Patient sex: M
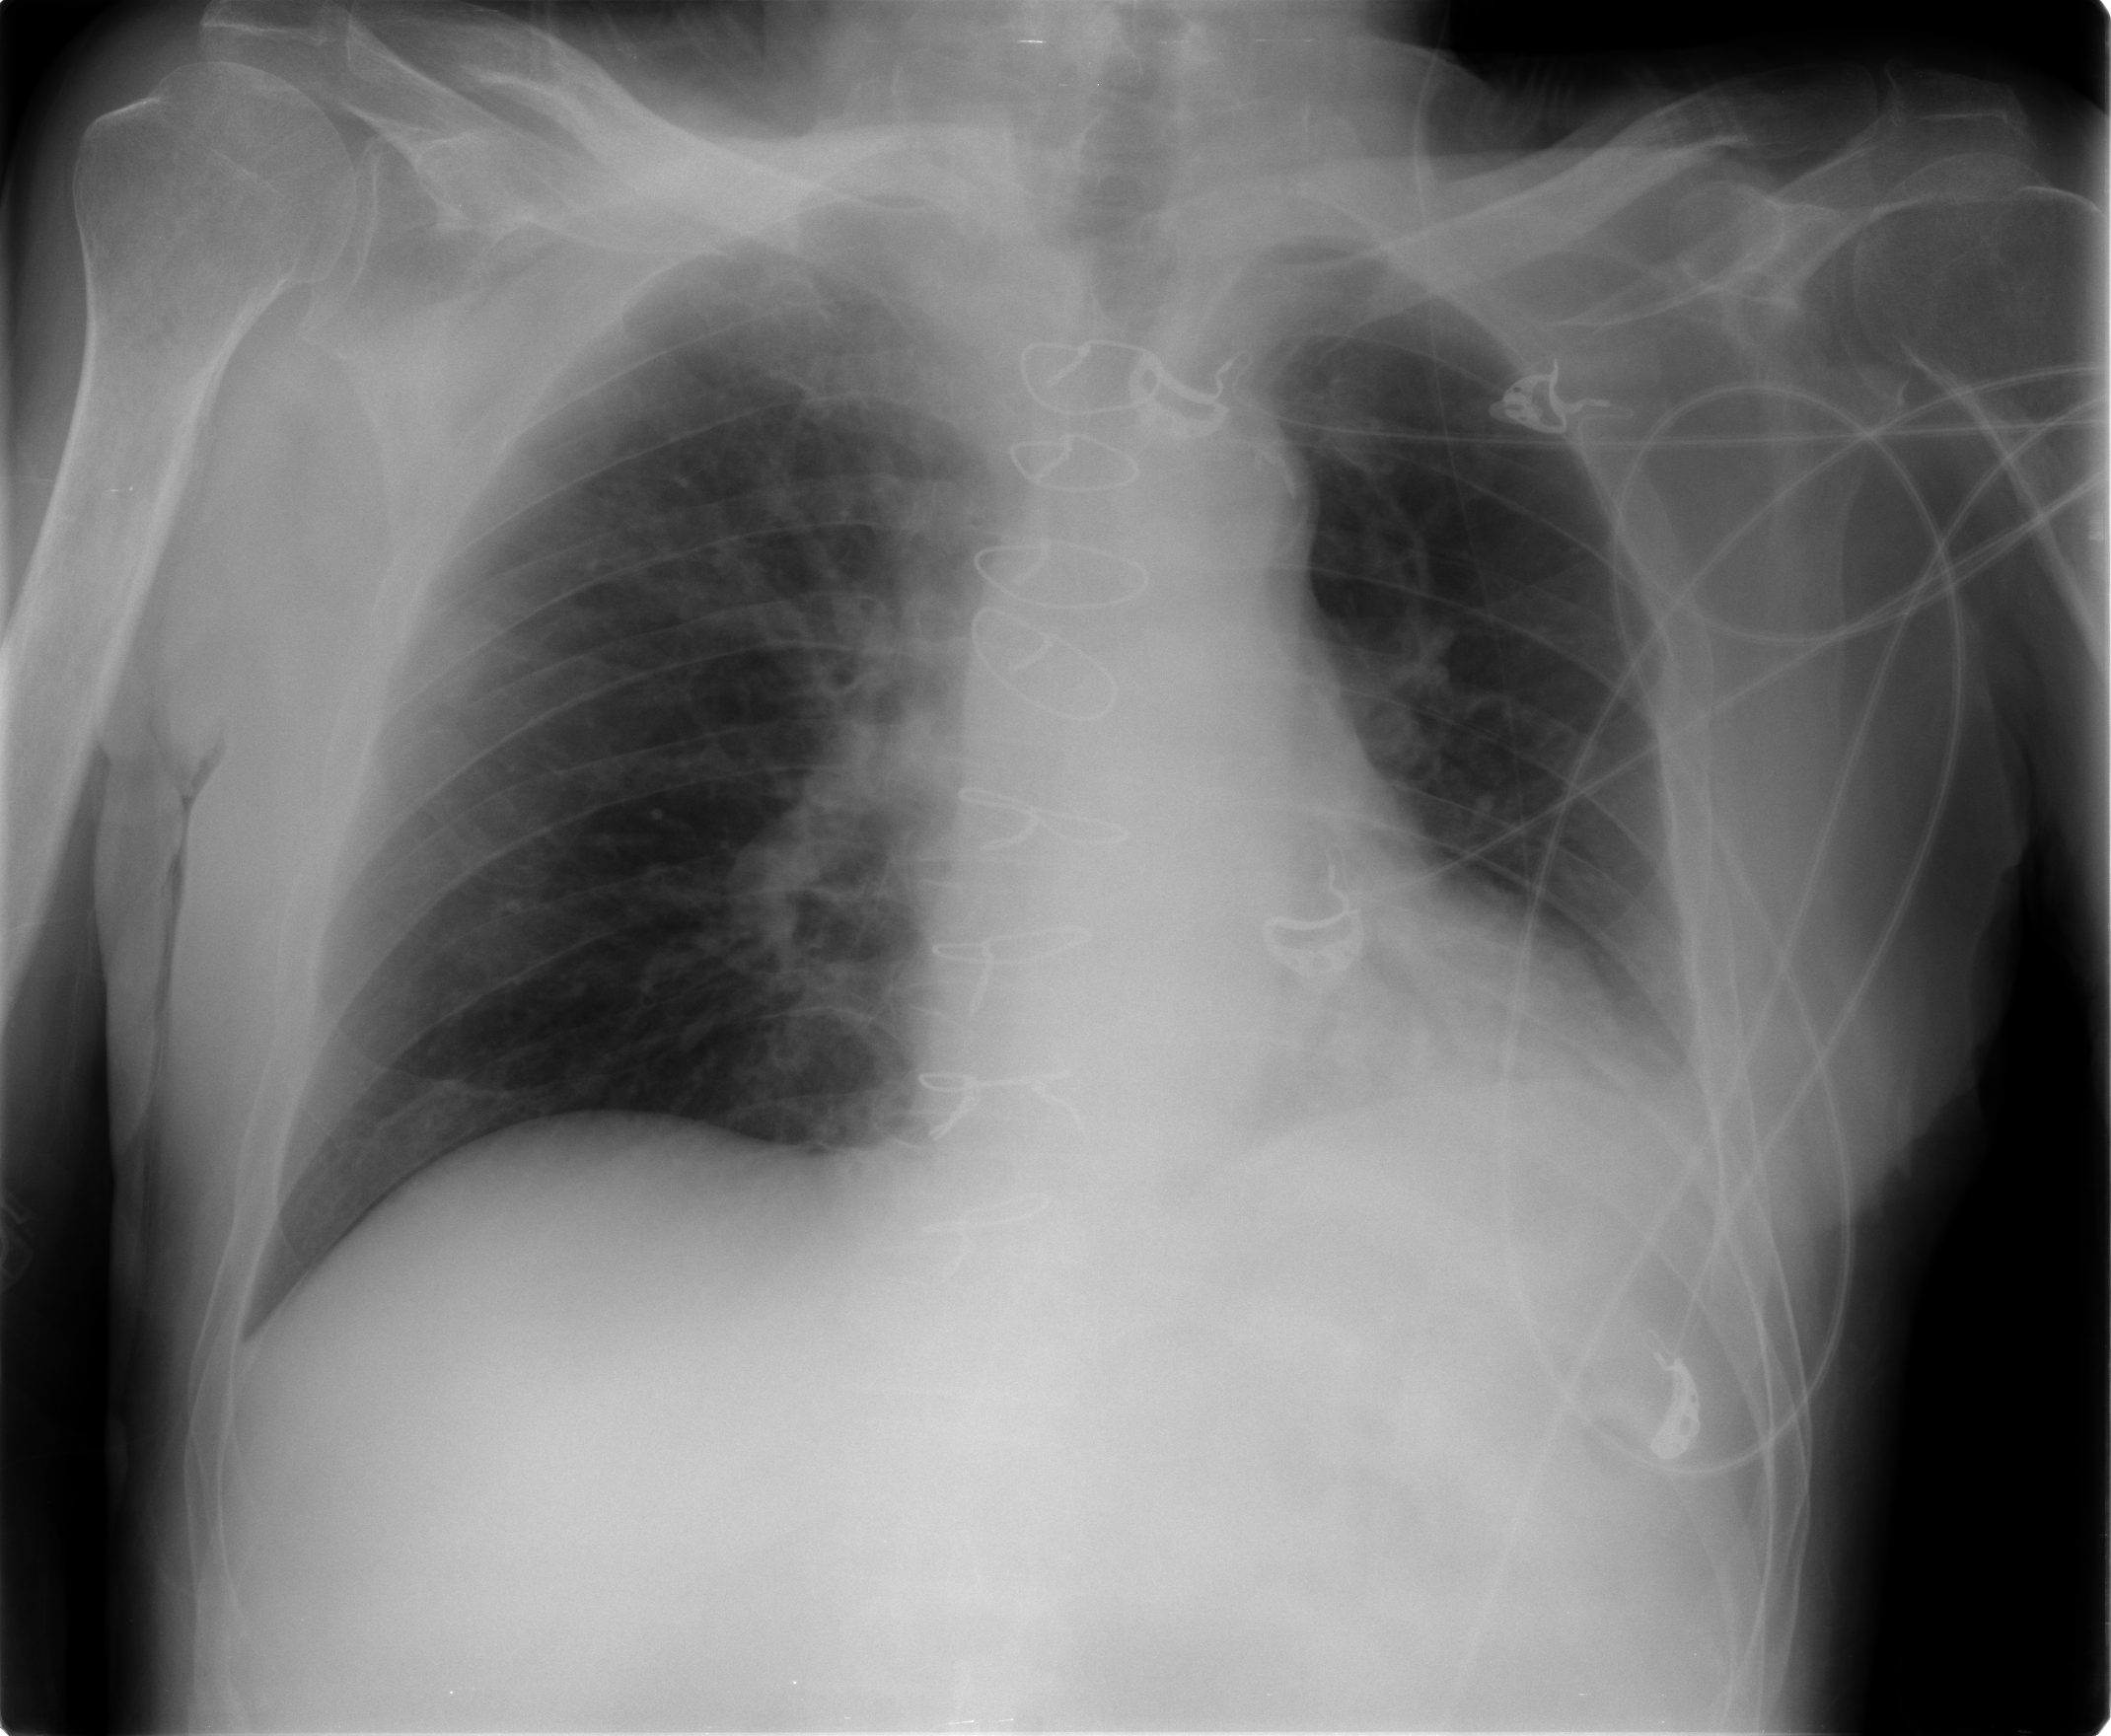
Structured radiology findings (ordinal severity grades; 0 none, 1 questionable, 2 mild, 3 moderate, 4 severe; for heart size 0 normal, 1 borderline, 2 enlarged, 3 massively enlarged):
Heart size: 0
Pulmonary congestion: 1
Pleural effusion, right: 0
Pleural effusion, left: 2
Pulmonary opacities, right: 0
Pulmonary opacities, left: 1
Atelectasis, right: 2
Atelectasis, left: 2